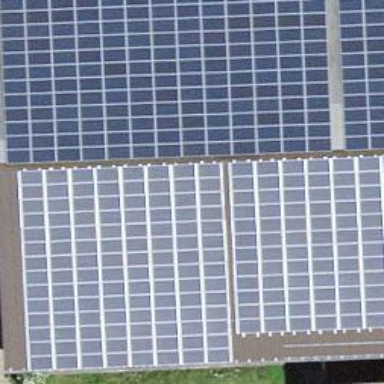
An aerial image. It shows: Solar power generator with photovoltaic panels.